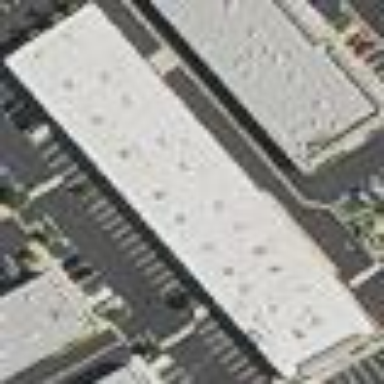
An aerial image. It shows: Retail building.